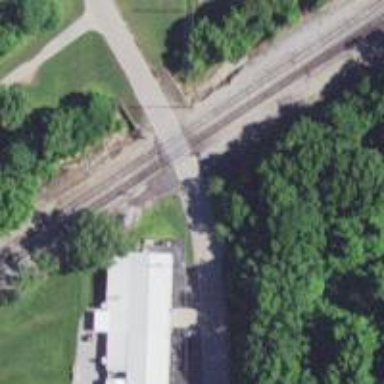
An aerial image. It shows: Railway track.